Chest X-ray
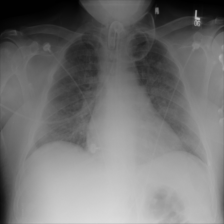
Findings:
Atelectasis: negative
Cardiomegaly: negative
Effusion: negative
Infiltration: positive
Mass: negative
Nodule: negative
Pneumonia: negative
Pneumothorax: negative
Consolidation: negative
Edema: negative
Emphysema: positive
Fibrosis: negative
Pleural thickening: negative
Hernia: negative